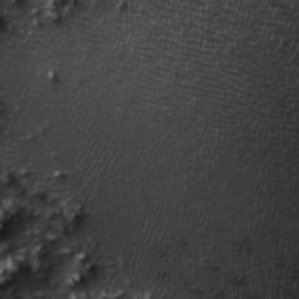
Label: frost